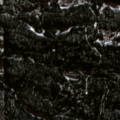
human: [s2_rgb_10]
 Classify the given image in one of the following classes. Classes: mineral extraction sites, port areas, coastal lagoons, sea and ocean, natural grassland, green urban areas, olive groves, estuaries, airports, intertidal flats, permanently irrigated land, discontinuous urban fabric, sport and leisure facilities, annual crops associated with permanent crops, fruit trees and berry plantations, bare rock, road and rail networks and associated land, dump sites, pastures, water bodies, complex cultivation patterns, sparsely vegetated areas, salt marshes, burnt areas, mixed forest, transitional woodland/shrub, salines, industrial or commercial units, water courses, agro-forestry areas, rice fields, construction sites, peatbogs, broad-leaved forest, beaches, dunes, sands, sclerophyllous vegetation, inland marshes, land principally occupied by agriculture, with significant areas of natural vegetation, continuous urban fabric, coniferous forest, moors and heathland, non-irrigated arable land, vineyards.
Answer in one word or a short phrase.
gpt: coniferous forest, transitional woodland/shrub